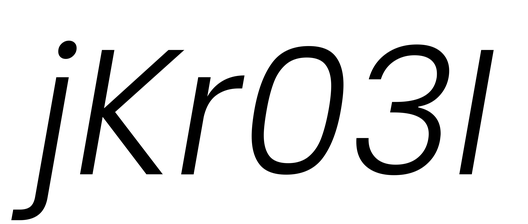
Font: Poppins-LightItalic